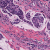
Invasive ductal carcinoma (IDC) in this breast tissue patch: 0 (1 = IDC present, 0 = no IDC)